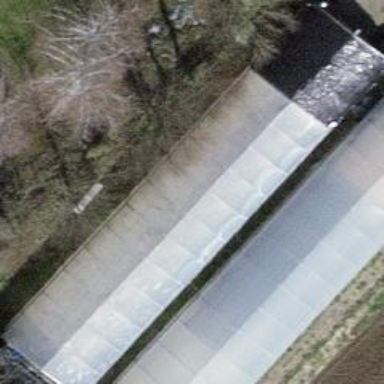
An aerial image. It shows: Greenhouse.